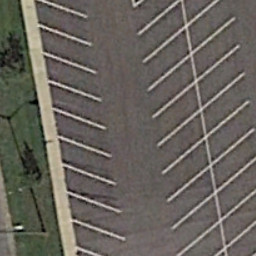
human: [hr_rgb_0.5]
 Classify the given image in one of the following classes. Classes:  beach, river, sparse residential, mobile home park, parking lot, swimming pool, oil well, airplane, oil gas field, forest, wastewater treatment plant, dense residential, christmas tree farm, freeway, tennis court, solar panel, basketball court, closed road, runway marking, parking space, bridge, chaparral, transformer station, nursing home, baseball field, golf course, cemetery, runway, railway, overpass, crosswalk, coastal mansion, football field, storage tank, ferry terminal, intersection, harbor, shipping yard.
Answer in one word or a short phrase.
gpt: parking space